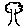
Label: tree